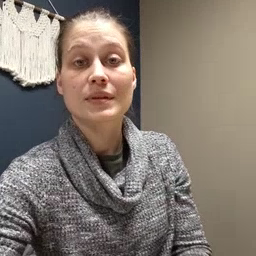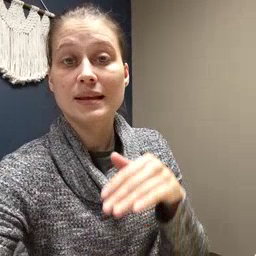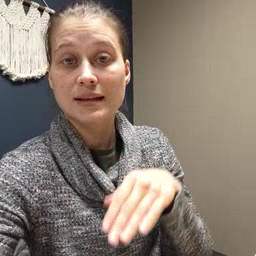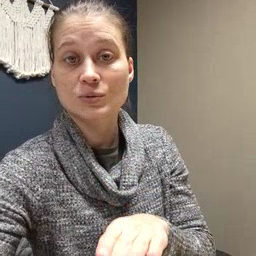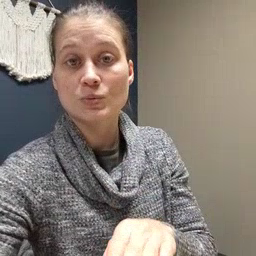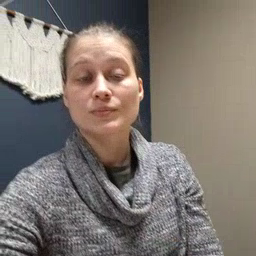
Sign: into